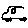
Label: car